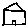
Label: house